Question: I built a CNN using 'keras' and saved the weight in a *.hdf file. I used '16' filters and the size of the kernel is '3x3'.
But the output of 'save_weight' for the first 'Convolution2D' is only '1x16'. The size of kernel is '3x3', so the output should be '3x3x16', shouldn't it? Why does the output behave like this?
This is the screenshot of the structure of *.hdf file:

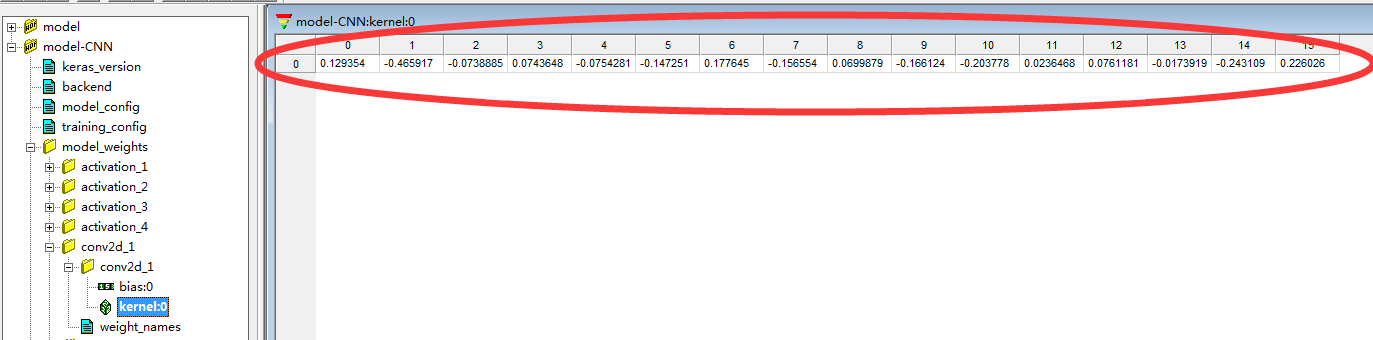
Answer: You are right: If you use '16' filters with a size of '3x3' you will see '16x3x6' weights. When I open a '*.h5' file of the 'VGG16' network from <URL> with the free 'HDFView' tool, the convolutions have this weights:
> 32-bit floating-point, 64 x 3 x 3 x 332-bit floating-point 64
for this layer
'''
Convolution2D(64, 3, 3, activation='relu')
'''
Therefore, I think that you are using your 'HDF Explorer' wrong (this is why I asked for more screenshots). Please try to open the network file in the referenced gist, and check, if you see the weights with the same dimensions using your tool.